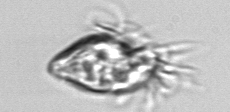
Label: Strombidium_morphotype1